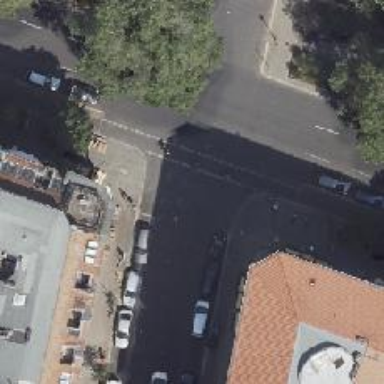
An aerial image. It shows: Unmarked crossing on asphalt footway.